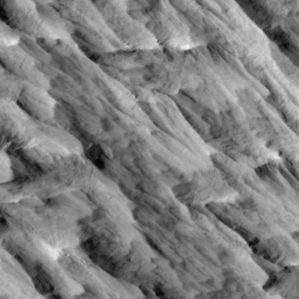
Label: non_frost